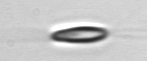
Label: Chrysochromulina